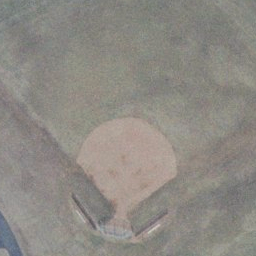
Label: baseball diamond